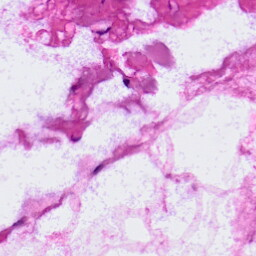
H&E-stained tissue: LymphNode